Field crop: maize
Growth stage: 2
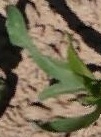
Species: maize